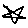
Label: star